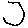
Label: hexagon